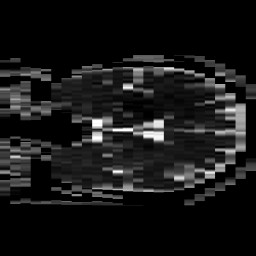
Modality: ADC
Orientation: coronal
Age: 55
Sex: male
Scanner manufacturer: philips
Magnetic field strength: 3 T
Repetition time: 3.929 s
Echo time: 0.05989 s